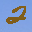
Label: 2